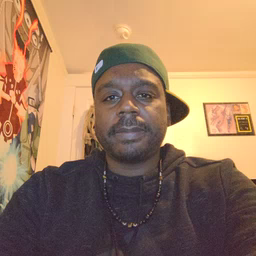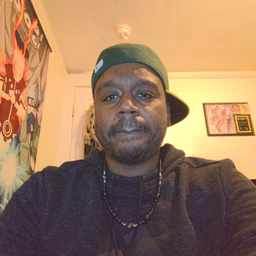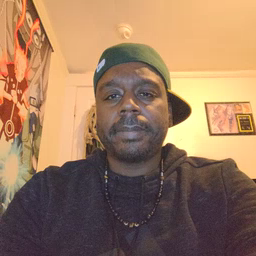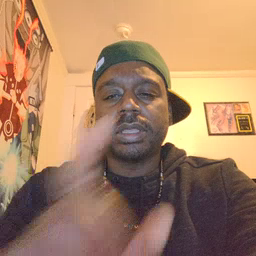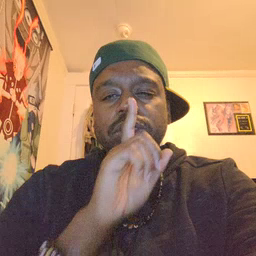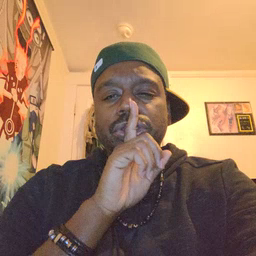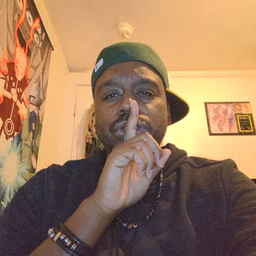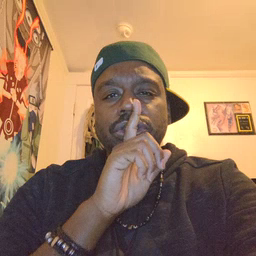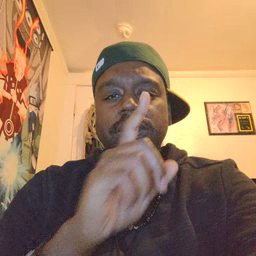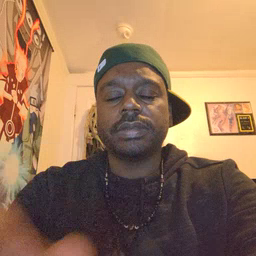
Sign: shhh